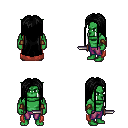
a pixel art fantasy rpg character, male body template, orc, green skin, maroon cape, magenta pants, black extra-long hairstyle, cloth bracers, dagger, four views (front, back, left, right), 2x2 character sprite sheet, small pixel art, hard edges, no anti-aliasing